Question: I would like to move refresh and Build button on the right top. The currently it stays on the right top.
I also added the following css, but it looks weird.
'''
#refresh,#build
{
line-height: 12px;
width: 18px;
font-size: 8pt;
font-family: tahoma;
margin-top: 1px;
margin-right: 2px;
position:absolute;
top:0;
right:0;
}
<div class="accordion-expand-holder">
<button type="button" id="refresh">Refresh</button>
<button type="button" id="build">Build</button>
<button type="button" class="open">Expand all</button>
<button type="button" class="close">Collapse all</button>
<div id="accordion">
</div>
</div>
'''

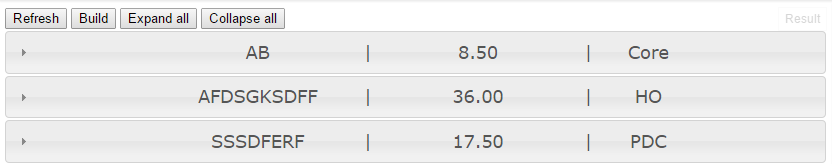
Answer: just add:
'''
#refresh, #build{float:right}
'''
to your css, it makes the #build, #refresh classes, to float right.